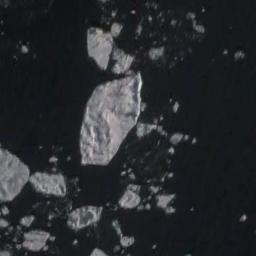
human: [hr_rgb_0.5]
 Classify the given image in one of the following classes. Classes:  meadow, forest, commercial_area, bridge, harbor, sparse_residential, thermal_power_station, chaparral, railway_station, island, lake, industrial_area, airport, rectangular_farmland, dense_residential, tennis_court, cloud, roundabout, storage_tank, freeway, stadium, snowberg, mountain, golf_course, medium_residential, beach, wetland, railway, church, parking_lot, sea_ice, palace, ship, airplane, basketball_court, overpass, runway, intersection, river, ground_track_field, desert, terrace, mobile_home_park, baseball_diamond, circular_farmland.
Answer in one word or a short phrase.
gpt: sea_ice